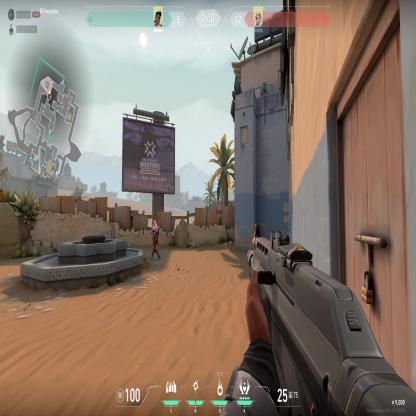
Label: enemy